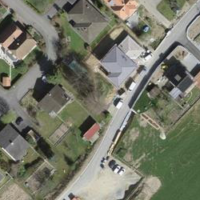
EUNIS habitat code: 55
Species observed at this site:
Chelidonium majus